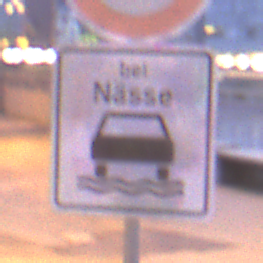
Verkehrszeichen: BeiNaesse
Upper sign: Geschwindigkeit70
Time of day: Night
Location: Outdoor (Urban)
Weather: PartlyCloudy
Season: NotSpecified
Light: Artificial